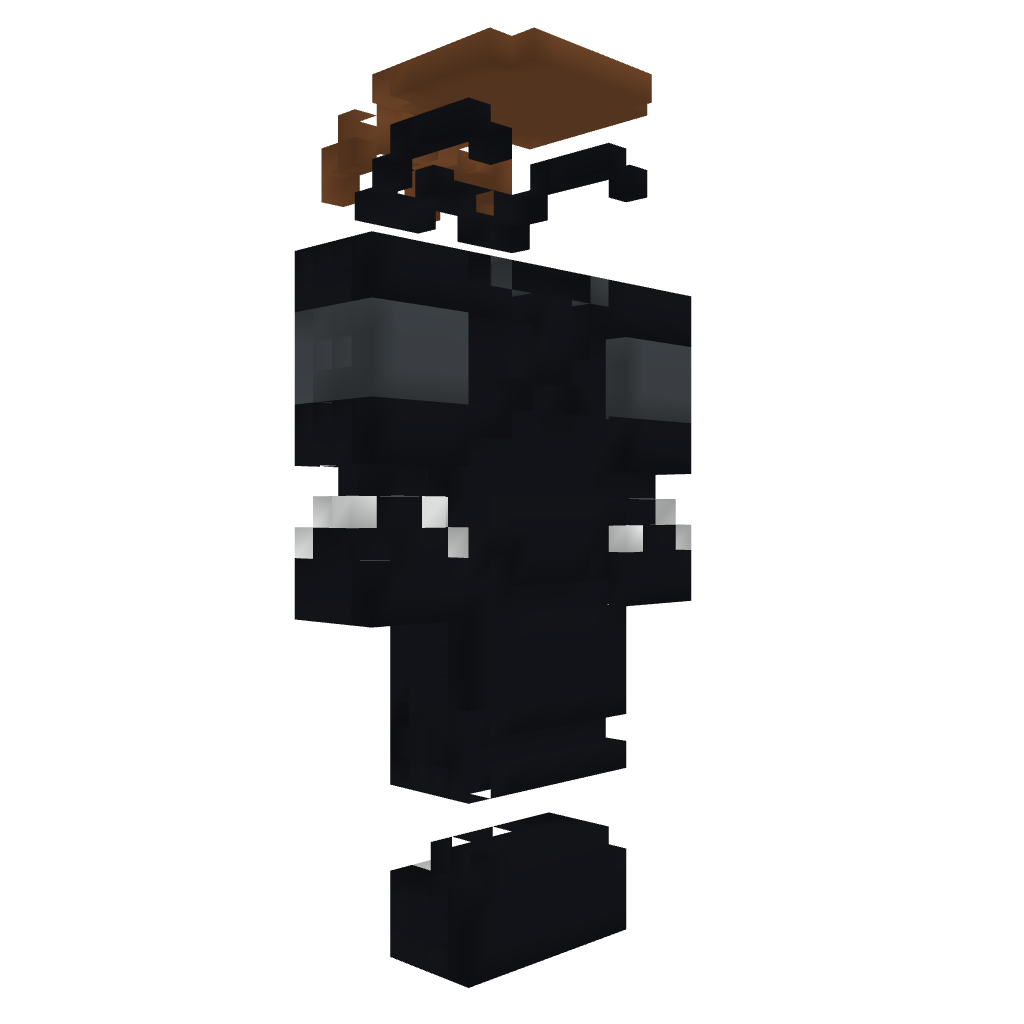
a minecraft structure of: Statue - SkyDoesMinecraft